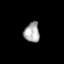
Tissue: lung
Cell type: Epithelial cells
Senescence score: 0.5474
Nuclear area (px): 299
Mean DAPI intensity: 170.926